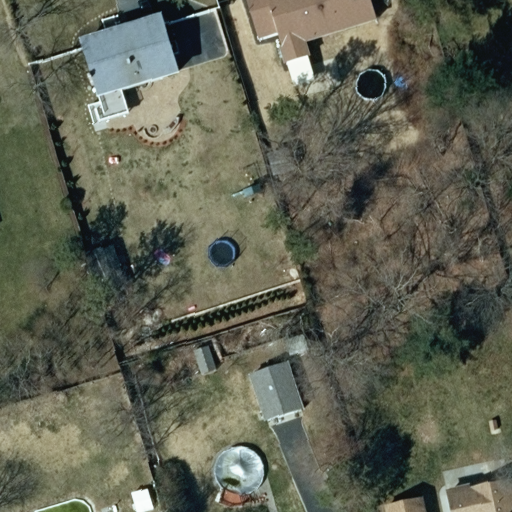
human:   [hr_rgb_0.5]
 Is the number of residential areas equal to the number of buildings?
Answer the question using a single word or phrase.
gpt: no

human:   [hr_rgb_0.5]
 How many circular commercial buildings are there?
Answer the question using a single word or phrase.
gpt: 0

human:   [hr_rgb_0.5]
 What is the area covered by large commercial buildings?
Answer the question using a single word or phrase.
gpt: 0m2

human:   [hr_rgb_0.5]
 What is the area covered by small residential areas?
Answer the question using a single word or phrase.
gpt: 0m2

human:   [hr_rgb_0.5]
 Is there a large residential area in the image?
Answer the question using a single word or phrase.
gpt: yes

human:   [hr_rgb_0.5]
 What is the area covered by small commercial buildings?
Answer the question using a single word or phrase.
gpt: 0m2

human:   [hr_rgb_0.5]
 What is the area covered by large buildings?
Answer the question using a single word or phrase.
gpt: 0m2

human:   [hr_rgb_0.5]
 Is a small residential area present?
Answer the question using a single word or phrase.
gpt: no

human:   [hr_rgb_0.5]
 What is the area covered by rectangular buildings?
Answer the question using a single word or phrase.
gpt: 51m2

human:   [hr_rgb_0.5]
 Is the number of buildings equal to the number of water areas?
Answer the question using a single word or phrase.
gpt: no

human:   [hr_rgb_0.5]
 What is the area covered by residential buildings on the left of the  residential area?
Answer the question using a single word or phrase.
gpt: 460m2

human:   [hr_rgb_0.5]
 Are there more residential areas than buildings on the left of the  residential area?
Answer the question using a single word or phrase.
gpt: no

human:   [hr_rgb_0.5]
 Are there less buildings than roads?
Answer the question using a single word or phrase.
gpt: no

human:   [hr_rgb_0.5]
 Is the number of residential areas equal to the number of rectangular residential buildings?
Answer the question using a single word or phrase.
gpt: yes

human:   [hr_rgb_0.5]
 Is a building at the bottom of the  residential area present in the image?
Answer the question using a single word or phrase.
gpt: yes

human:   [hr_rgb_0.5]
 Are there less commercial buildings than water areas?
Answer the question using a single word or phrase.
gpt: no

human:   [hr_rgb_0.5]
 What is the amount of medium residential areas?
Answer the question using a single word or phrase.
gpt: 0

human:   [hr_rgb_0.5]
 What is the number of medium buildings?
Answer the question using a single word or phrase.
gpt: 2

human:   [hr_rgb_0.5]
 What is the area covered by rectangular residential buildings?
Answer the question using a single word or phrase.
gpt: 0m2

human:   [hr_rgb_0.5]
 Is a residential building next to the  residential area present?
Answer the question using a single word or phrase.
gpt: yes

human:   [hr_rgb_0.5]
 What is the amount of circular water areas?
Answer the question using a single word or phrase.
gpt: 0

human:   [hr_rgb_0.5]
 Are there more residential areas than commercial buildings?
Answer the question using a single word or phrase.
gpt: yes

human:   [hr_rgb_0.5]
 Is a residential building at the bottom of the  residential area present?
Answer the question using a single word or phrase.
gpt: yes

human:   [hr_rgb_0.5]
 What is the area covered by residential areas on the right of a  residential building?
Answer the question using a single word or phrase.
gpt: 10621m2

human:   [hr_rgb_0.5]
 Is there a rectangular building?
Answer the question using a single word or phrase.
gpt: yes

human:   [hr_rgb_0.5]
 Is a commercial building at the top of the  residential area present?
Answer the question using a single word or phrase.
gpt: no

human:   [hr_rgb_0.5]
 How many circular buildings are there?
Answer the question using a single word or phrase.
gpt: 0

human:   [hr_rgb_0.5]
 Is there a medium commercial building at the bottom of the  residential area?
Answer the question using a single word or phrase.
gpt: no

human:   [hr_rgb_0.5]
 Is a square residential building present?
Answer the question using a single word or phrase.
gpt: no

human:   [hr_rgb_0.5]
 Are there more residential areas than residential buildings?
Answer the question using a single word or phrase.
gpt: no

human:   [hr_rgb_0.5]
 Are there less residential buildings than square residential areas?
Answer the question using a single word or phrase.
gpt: no

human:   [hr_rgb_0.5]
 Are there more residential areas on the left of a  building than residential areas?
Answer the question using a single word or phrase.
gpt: no

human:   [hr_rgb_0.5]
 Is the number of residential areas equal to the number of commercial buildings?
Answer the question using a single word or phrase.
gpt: no

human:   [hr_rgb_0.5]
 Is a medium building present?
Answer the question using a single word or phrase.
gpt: yes

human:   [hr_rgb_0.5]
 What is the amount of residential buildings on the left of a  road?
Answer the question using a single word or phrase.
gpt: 0

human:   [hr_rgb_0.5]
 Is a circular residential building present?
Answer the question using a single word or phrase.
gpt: no